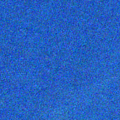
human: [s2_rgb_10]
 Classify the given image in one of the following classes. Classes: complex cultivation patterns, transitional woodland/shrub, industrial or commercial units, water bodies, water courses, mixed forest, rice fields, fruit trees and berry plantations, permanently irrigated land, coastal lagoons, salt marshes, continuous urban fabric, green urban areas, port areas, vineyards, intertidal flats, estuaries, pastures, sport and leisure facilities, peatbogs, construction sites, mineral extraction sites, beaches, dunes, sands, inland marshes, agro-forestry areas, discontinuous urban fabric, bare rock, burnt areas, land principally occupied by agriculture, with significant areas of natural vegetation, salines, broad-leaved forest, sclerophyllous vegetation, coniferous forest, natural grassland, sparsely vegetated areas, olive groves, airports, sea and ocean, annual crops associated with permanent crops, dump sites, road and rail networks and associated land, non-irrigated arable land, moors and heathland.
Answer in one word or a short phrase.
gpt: sea and ocean